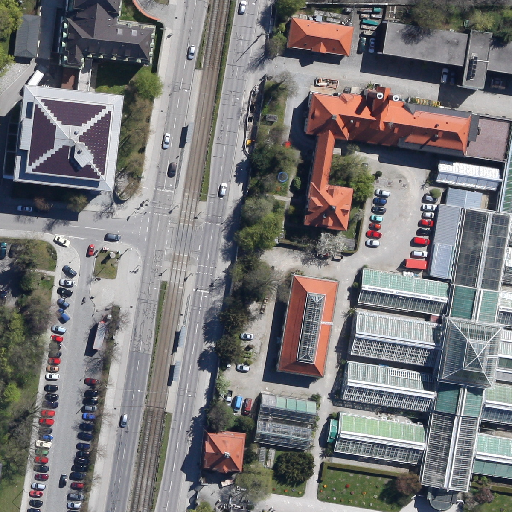
Referring expression: light-duty vehicle driving on the road